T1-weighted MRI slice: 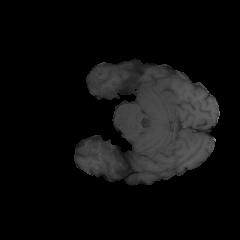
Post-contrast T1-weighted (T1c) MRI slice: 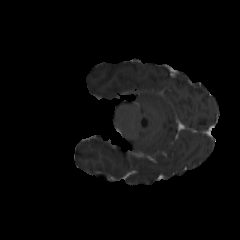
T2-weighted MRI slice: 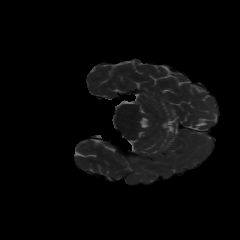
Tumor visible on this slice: no